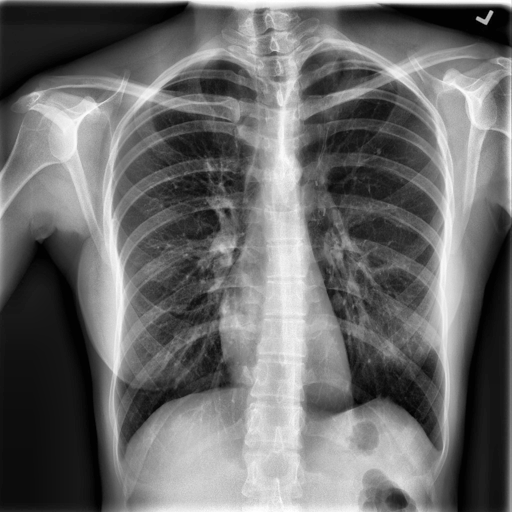
Finding: NORMAL